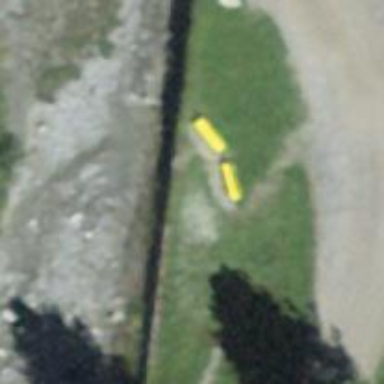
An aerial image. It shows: Bench for seating.